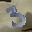
Label: 3